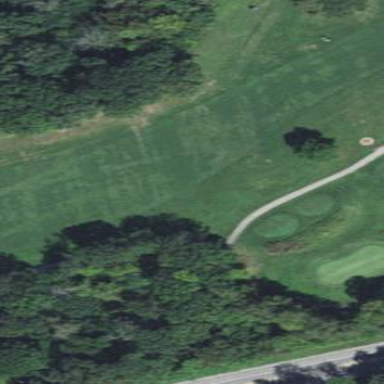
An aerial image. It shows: Well-maintained grassy area designated as golf fairway. It is part of golf sport facility.